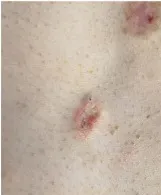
Malignant atrophic papulosis. (B) Close-up view of atrophic papules.
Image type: medical_photograph (skin_photograph)